Interaction volume radius: 5 \u00c5
Interaction volume height: 15 \u00c5
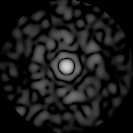
Disorder parameter: 0.885